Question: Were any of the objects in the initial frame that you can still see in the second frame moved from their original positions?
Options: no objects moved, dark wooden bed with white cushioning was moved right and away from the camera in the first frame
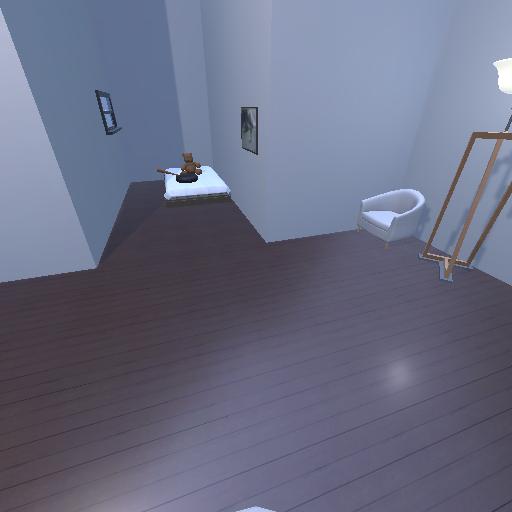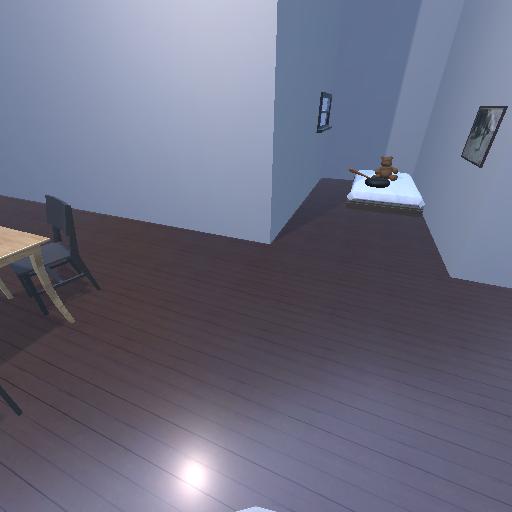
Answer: no objects moved